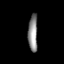
Tissue: lung
Cell type: Endothelial cells
Senescence score: 0.6592
Nuclear area (px): 344
Mean DAPI intensity: 139.302